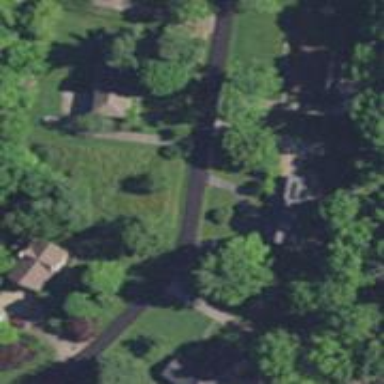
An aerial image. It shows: Residential road.